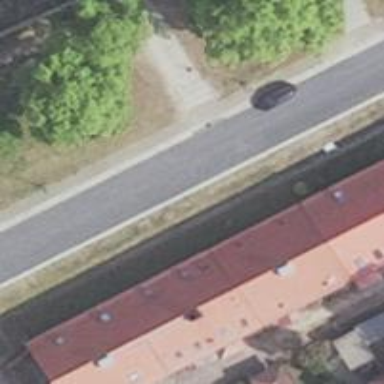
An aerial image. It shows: Building.